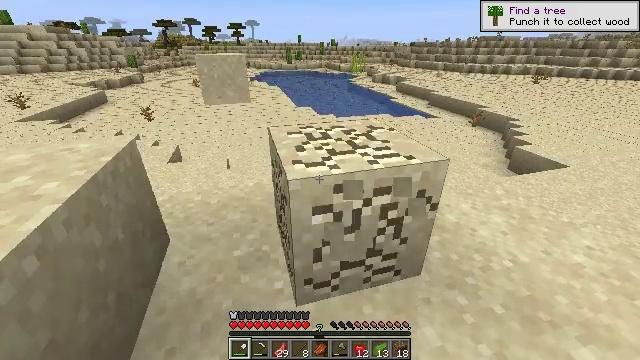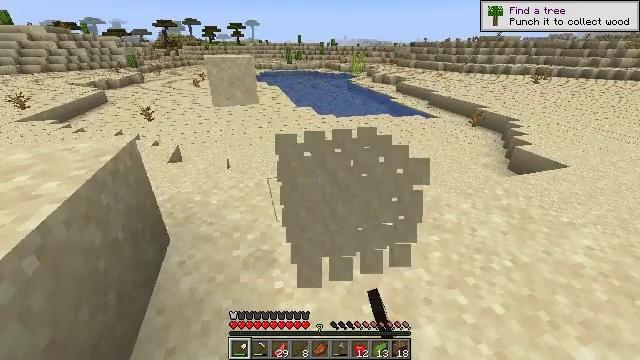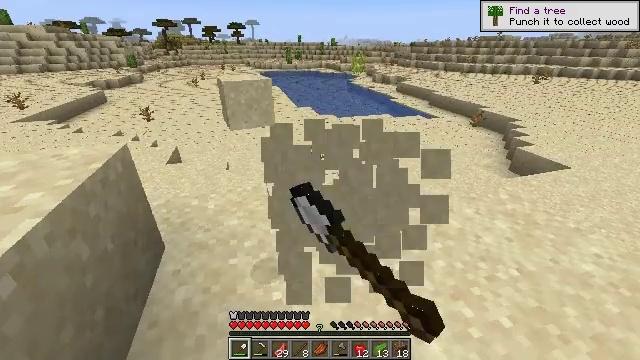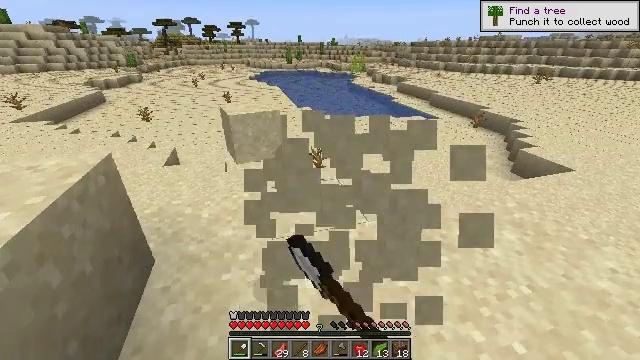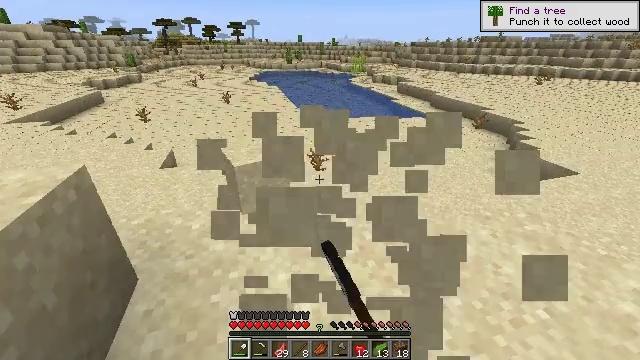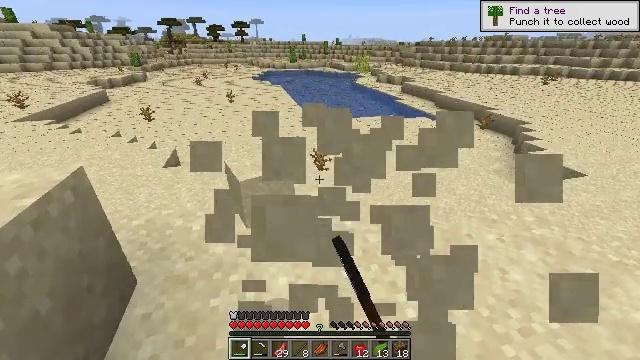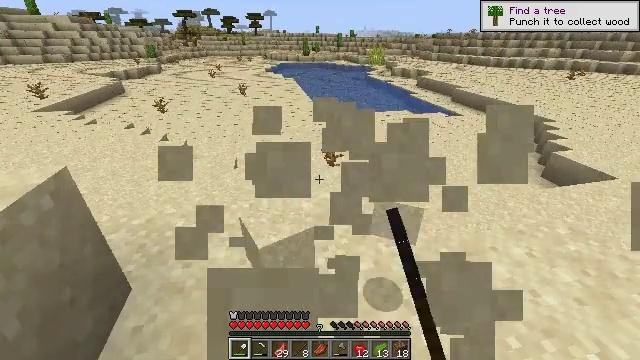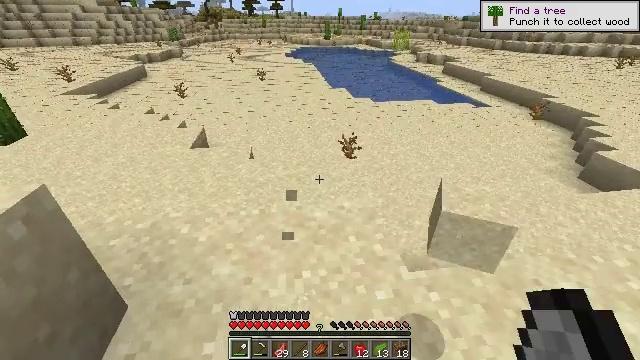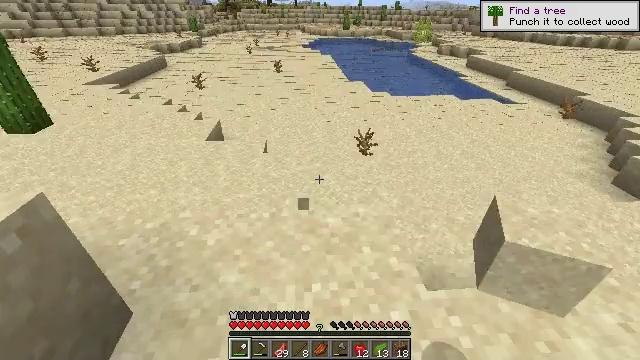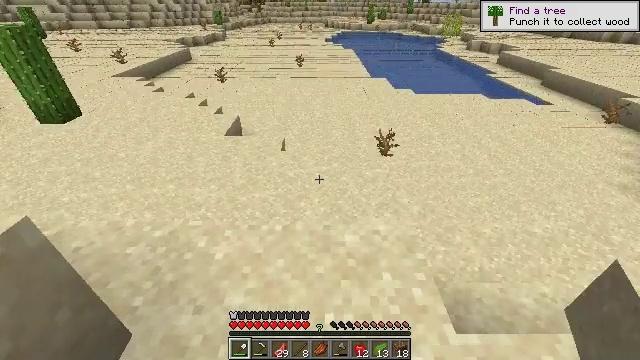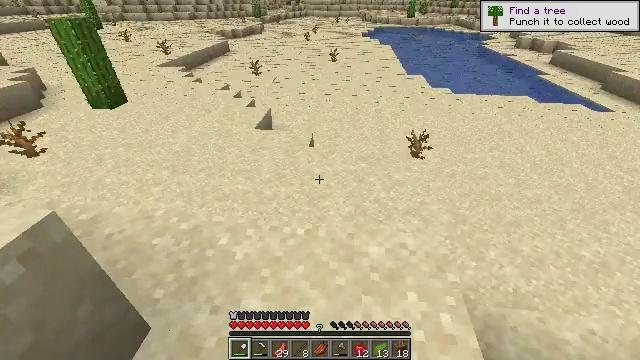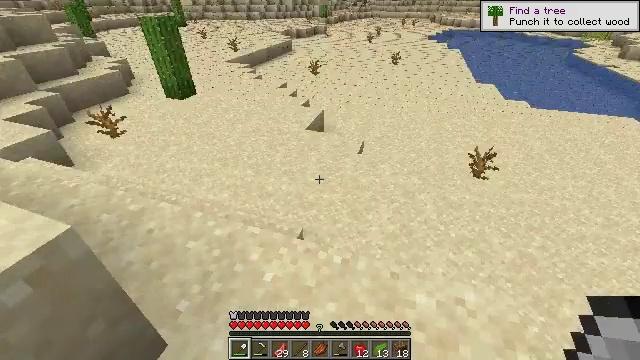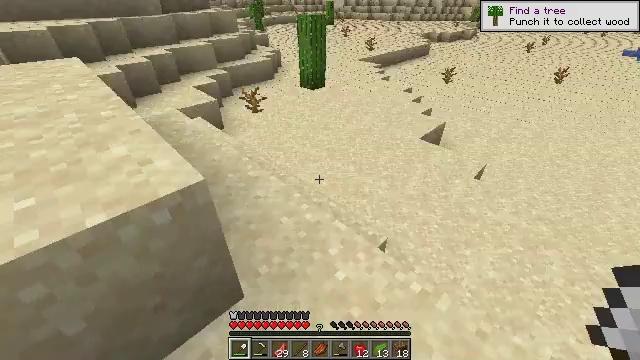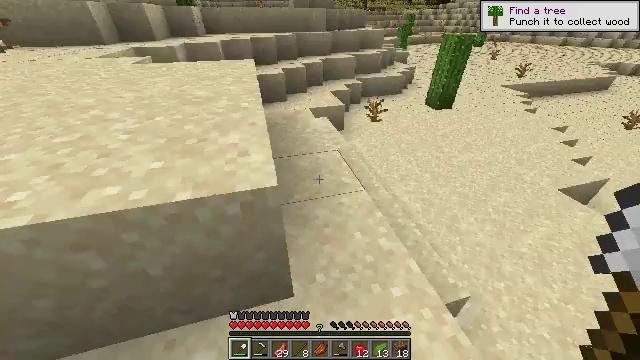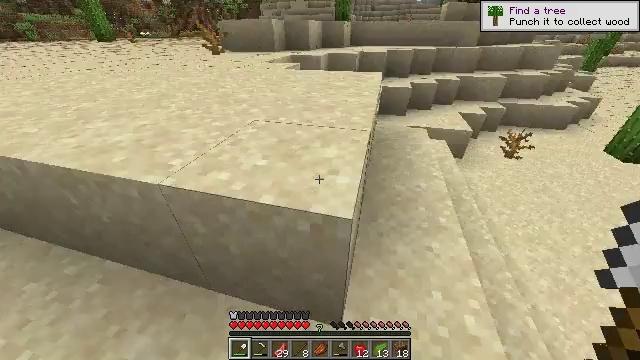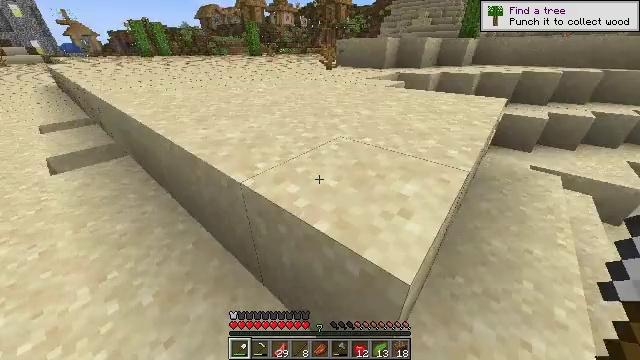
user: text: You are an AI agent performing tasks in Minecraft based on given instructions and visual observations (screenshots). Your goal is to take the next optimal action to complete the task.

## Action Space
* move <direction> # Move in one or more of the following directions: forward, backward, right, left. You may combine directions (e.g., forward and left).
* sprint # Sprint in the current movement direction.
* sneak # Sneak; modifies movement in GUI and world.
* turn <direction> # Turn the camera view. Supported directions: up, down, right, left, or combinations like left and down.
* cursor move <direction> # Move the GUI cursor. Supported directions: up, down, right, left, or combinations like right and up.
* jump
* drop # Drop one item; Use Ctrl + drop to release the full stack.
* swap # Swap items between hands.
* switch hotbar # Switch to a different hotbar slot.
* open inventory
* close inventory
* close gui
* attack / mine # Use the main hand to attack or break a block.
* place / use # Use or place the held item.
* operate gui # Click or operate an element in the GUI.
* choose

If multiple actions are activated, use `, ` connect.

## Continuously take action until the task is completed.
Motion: motion action
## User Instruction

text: Attack the ground to gather sand.
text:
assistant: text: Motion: attack / mine
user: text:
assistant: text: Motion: move forward, attack / mine
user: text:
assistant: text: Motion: move forward, attack / mine
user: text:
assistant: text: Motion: move forward
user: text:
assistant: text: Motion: move forward
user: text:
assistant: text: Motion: move forward, turn left and down
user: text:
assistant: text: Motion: move forward, turn left and down
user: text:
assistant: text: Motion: move forward, turn left and down
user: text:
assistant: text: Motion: move forward, turn left and down
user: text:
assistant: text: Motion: move forward, turn left and down
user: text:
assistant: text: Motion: move forward, sprint, turn left
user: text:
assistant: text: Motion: move forward, sprint, turn left
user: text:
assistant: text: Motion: move forward, sprint, turn left
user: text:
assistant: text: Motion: move forward, sprint, turn left and up
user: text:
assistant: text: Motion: move forward, turn left and up
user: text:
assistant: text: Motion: move forward, turn left and up
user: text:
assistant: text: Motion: turn right
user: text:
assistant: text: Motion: turn right and down
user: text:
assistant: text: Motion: turn right and down
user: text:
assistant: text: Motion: turn right and down
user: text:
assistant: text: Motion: no_op
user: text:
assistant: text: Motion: turn left, attack / mine
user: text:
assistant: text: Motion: turn left, attack / mine
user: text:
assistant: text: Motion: turn left, attack / mine
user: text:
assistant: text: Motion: attack / mine
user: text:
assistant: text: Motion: attack / mine
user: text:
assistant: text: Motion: move right, attack / mine
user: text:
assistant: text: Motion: move right, turn left, attack / mine
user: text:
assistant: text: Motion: move right, turn left and up, attack / mine
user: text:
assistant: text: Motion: turn left and up, attack / mine